Question: I'm trying to make a similar plot to Fig. 2d-f in an <URL> this year. It's basically a half boxplot with points on the other half.
Can anyone give me some hints? Thank you very much!
<URL>
These are my data and code which produced full boxes with points inside
'''
require(magrittr)
require(tidyverse)
dat <- structure(list(p1 = c(0.0854261831077604, 0.408418657218253,
0.577793646477315, 0.578028229977424, 0.48933166218204, 0.53117814324334,
0.526653494462464, 0.00687616283435221, 0.444300425796509, 0.00287319455358522,
0.949821402532831, 0.96832469523368, 0.953281969982759, 0.360125244759434,
0.407921095422844, 0.885776732104954, 0.159882184516691, 0.911094990767761,
0.0444367172734037, 0.144888951725151, 0.508858686640707, 0.694913731085945,
0.117270366119258, 0.78227546070467, 0.980457304886186, 0.711464034564424,
0.753944466390685, 0.0474210438747038, 0.00344183466223558, 0.0290017465534545,
0.75092385236303, 0.868873921257987, 0.744396990487425, 0.0140007244233847,
0.0332266395043963, 0.482897084793009, 0.0535516646483004, 0.452926358923891,
0.0144057727301603, 0.171918034525543), p2 = c(0.101262675229211,
0.196913109208586, 0.37814311161382, 0.0677625689405156, 0.12517090579686,
0.409083554335168, 0.158886941347288, 0.847394861862651, 0.180560031076741,
0.967122694294885, 0.000901627067665116, 0.00039495110143705,
9.70707318411806e-05, 0.546200038486894, 0.435475454787648, 5.95555269800323e-06,
0.0178837768834925, 8.42690065415846e-06, 0.00777059697751842,
0.0020397073541544, 0.486699073016371, 0.283679673247571, 0.857183359146641,
0.200712003853458, 0.0164911141652784, 0.0542250670734297, 0.232340206984506,
0.948523714169708, 0.169881661474024, 0.968983592882272, 0.00250367590158291,
0.000792323746977033, 0.000185068166140097, 0.0193600071757997,
0.114775271592724, 4.65931778380389e-05, 0.000754760900847164,
2.07521623816406e-05, 0.00782764273312856, 0.00276993826117348
), p3 = c(0.0118642223785376, 0.0267362912322735, 6.60753171741111e-08,
0.053576051466652, 0.00375873110094442, 9.85095078844696e-08,
0.0525436528683484, 0.0193735809639814, 8.44717454802822e-07,
0.00608007737576027, 0.0205563904131287, 0.0104638062130591,
0.0249997053664864, 0.0587924727726031, 0.0443600964770995, 0.067125687916273,
0.758612877724648, 0.0618158334848203, 0.0251025592849138, 0.790905778949543,
0.00126904829915329, 0.00760772364901772, 0.00119821088328392,
0.0115117347754715, 0.000863676435448072, 0.000996891439583434,
0.0115279148630096, 0.00249122388568909, 5.21508620418823e-05,
0.00144050407848742, 0.120373444447631, 0.0534773096149069, 0.110284261289338,
0.571243879053544, 0.438152084363961, 0.364887514202121, 0.696293189762153,
0.414870716968937, 0.0557358576822093, 0.783929426716999), p4 = c(0.000107231042599948,
0.000379648762557529, 8.25102162601208e-06, 0.000343829024899591,
0.000140680688077216, 1.90076798696051e-06, 0.000214507212681323,
1.38587688080716e-05, 3.48104084092359e-06, 6.50782599216903e-07,
0.0114584884733498, 0.00652170746426181, 0.0143309604192116,
0.0275718029789144, 0.0352327288308957, 0.022950800779703, 0.0569939247302654,
0.0190248244391564, 0.0305921420687752, 0.00589871320676732,
0.000805515847378872, 1.97674357551495e-05, 8.30853708305541e-06,
1.32462751169762e-06, 4.8731965929686e-05, 0.0057411315642433,
4.82406700397824e-05, 0.000204633566379066, 0.0552263911781015,
0.000181994007177494, 0.0585729576787707, 0.0273685460128338,
0.0568746134466117, 0.299309335625926, 0.278980446497419, 0.105600715225359,
0.176549247514501, 0.101420411455169, 0.01003894550707, 0.0010803018725911
), p5 = c(0.786823338804824, 0.151956168584644, 0.0433468890359269,
0.19556481029922, 0.380808150243027, 0.0389798680141623, 0.260481184897901,
0.101147673996922, 0.0184624278061585, 0.0222416874775066, 0.000113517761014704,
0.00329593083795693, 0.000476682365422989, 0.00571997662739322,
0.0697473913851358, 0.0216803412883361, 0.00631472476841249,
0.00628215584877364, 0.540944692186543, 0.0135127011440213, 0.00235752761214414,
3.10282042735927e-06, 0.0239147204208516, 4.97334784773176e-05,
0.00213837866453402, 0.000212207014031345, 0.00180443364400107,
8.15954685083038e-05, 0.00445169398173509, 0.000391265642772285,
0.0676128522356959, 0.0494864355994384, 0.0882575475549674, 0.0960799089263987,
0.134853114895623, 0.0465661014986807, 0.0728456746626632, 0.0307607877988244,
0.476388236185883, 0.00831263646470973), p6 = c(0.0145163494370677,
0.215596124993685, 0.00070803577599434, 0.104724510291289, 0.000789869989050939,
0.0207564351298348, 0.00122021921131791, 0.0251938615732845,
0.356672789562296, 0.00168169551566413, 0.0171485737520108, 0.0109989091496048,
0.00681361113427885, 0.00159046437476052, 0.00726323309637717,
0.00246048235803604, 0.000312511376490686, 0.00177376855883463,
0.351153292208846, 0.0427541476203625, 1.01485842454486e-05,
0.0137760017612841, 0.000425034892882118, 0.0054497425604112,
7.93882623673471e-07, 0.227360668344289, 0.000334737447758259,
0.0012777890350116, 0.766946267841861, 8.96835836820999e-07,
1.32173732897771e-05, 1.46376785664669e-06, 1.51905551715105e-06,
6.14479494697213e-06, 1.24431458762028e-05, 1.99110299298599e-06,
5.46251153509928e-06, 9.72690797485877e-07, 0.435603545161549,
0.0319896621589845), type = c("small", "small", "small", "small",
"small", "small", "small", "small", "small", "small", "small",
"small", "small", "small", "small", "small", "small", "small",
"small", "small", "big", "big", "big", "big", "big", "big", "big",
"big", "big", "big", "big", "big", "big", "big", "big", "big",
"big", "big", "big", "big"), loc = c("abro", "abro", "abro",
"abro", "abro", "abro", "abro", "abro", "abro", "abro", "dome",
"dome", "dome", "dome", "dome", "dome", "dome", "dome", "dome",
"dome", "abro", "abro", "abro", "abro", "abro", "abro", "abro",
"abro", "abro", "abro", "dome", "dome", "dome", "dome", "dome",
"dome", "dome", "dome", "dome", "dome")), .Names = c("p1", "p2",
"p3", "p4", "p5", "p6", "type", "loc"), class = c("tbl_df", "tbl",
"data.frame"), row.names = c(NA, -40L))
glimpse(dat)
#> Observations: 40
#> Variables: 8
#> $ p1 <dbl> 0.085426183, 0.408418657, 0.577793646, 0.578028230, 0.489...
#> $ p2 <dbl> 1.012627e-01, 1.969131e-01, 3.781431e-01, 6.776257e-02, 1...
#> $ p3 <dbl> 1.186422e-02, 2.673629e-02, 6.607532e-08, 5.357605e-02, 3...
#> $ p4 <dbl> 1.072310e-04, 3.796488e-04, 8.251022e-06, 3.438290e-04, 1...
#> $ p5 <dbl> 7.868233e-01, 1.519562e-01, 4.334689e-02, 1.955648e-01, 3...
#> $ p6 <dbl> 1.451635e-02, 2.155961e-01, 7.080358e-04, 1.047245e-01, 7...
#> $ type <chr> "small", "small", "small", "small", "small", "small", "sm...
#> $ loc <chr> "abro", "abro", "abro", "abro", "abro", "abro", "abro", "...
'''
Convert data to long format
'''
dat_long <- dat %>%
gather(key, value, 1:6) %>%
mutate(loc = factor(loc, levels = c("abro", "dome")),
type = factor(type),
key = factor(key))
'''
Plot boxplot with points
'''
ggplot(dat_long, aes(x = type, y = value, color = key)) +
facet_grid(loc ~ key) +
geom_point(position = position_jitter(width = 0.3), alpha = 0.3, size = 2) +
geom_boxplot(outlier.color = NA) +
theme_light() +
theme(legend.position = "bottom") +
guides(col = guide_legend(nrow = 1))
'''

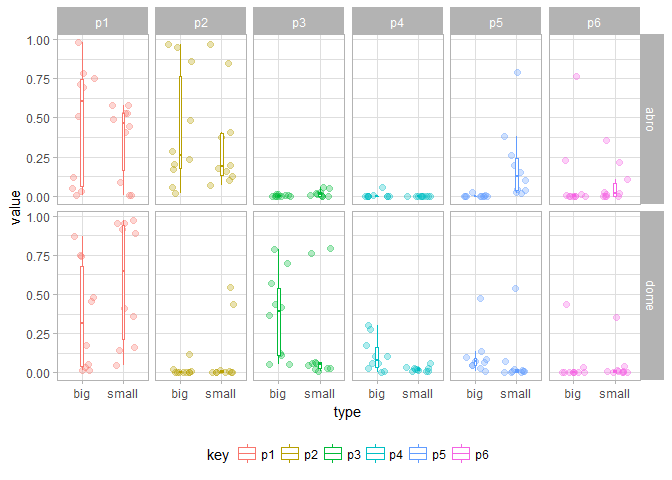
Answer: A very fast solution would be to add some nudge using 'position_nudge'.
'''
dat_long %>%
ggplot(aes(x = type, y = value, fill=key)) +
geom_boxplot(outlier.color = NA) +
geom_point(position = position_nudge(x=0.5), shape = 21, size = 2) +
facet_grid(loc ~ key)
'''
Or transform the x axis factor to numeric and add some value
'''
dat_long %>%
ggplot(aes(x = type, y = value, fill=key)) +
geom_boxplot(outlier.color = NA) +
geom_point(aes(as.numeric(type) + 0.5), shape = 21, size = 2) +
facet_grid(loc ~ key)
'''
A more generalised method regarding the x axis position would be following. In brief, the idea is to add a second data layer of the same boxes. The second boxes are hided using suitable linetype and alpha (see 'scale_') but could be easily overplotted by the points.
'''
dat_long <- dat %>%
gather(key, value, 1:6) %>%
mutate(loc = factor(loc, levels = c("abro", "dome")),
type = factor(type),
key = factor(key)) %>%
mutate(gr=1) # adding factor level for first layer
dat_long %>%
mutate(gr=2) %>% # adding factor level for second invisible layer
bind_rows(dat_long) %>% # add the same data
ggplot(aes(x = type, y = value, fill=key, alpha=factor(gr), linetype = factor(gr))) +
geom_boxplot(outlier.color = NA) +
facet_grid(loc ~ key) +
geom_point(data=. %>% filter(gr==1),position = position_nudge(y=0,x=0.2), shape = 21, size = 2)+
scale_alpha_discrete(range = c(1, 0)) +
scale_linetype_manual(values = c("solid","blank")) +
guides(alpha ="none", linetype="none")
'''
<URL>
Using the code zankuralt posted <URL> and optimise it for faceting you can try:
'''
dat %>%
gather(key, value, 1:6) %>%
mutate(loc = factor(loc, levels = c("abro", "dome")),
type = factor(type),
key = factor(key)) %>%
mutate(type2=as.numeric(type)) %>%
group_by(type, loc, key) %>%
mutate(d_ymin = min(value),
d_ymax = max(value),
d_lower = quantile(value, 0.25),
d_middle = median(value),
d_upper = quantile(value, 0.75)) %>%
ggplot() +
geom_boxplot(aes(x = type2 - 0.2,
ymin = d_lower,
ymax = d_upper,
lower = d_lower,
middle = d_middle,
upper = d_upper,
width = 2 * 0.2,
fill = key),
stat = "identity") +
geom_jitter(aes(x = type2 + 0.2,
y = value,
color = key),
width = 0.2 - 0.25 * 0.2,
height = 0)+
# vertical segment
geom_segment(aes(x = type2,
y = d_ymin,
xend = type2,
yend = d_ymax)) +
# top horizontal segment
geom_segment(aes(x = type2 - 0.1,
y = d_ymax,
xend = type2,
yend = d_ymax)) +
# top vertical segment
geom_segment(aes(x = type2 - 0.1,
y = d_ymin,
xend = type2,
yend = d_ymin)) +
# have to manually add in the x scale because we made everything numeric
# to do the shifting
scale_x_continuous(breaks = c(1,2),
labels = c("big","small"))+
facet_grid(loc ~ key)
'''
<URL>